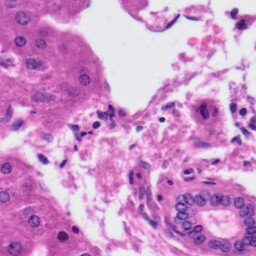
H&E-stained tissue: Liver